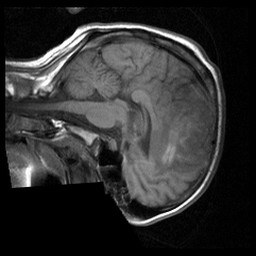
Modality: T1w
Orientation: sagittal
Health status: ill
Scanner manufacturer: siemens
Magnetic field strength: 1.5 T
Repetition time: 0.4 s
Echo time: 0.014 s